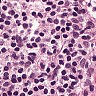
Metastatic tissue present: no